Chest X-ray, AP view. Patient: 2 years old, sex F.
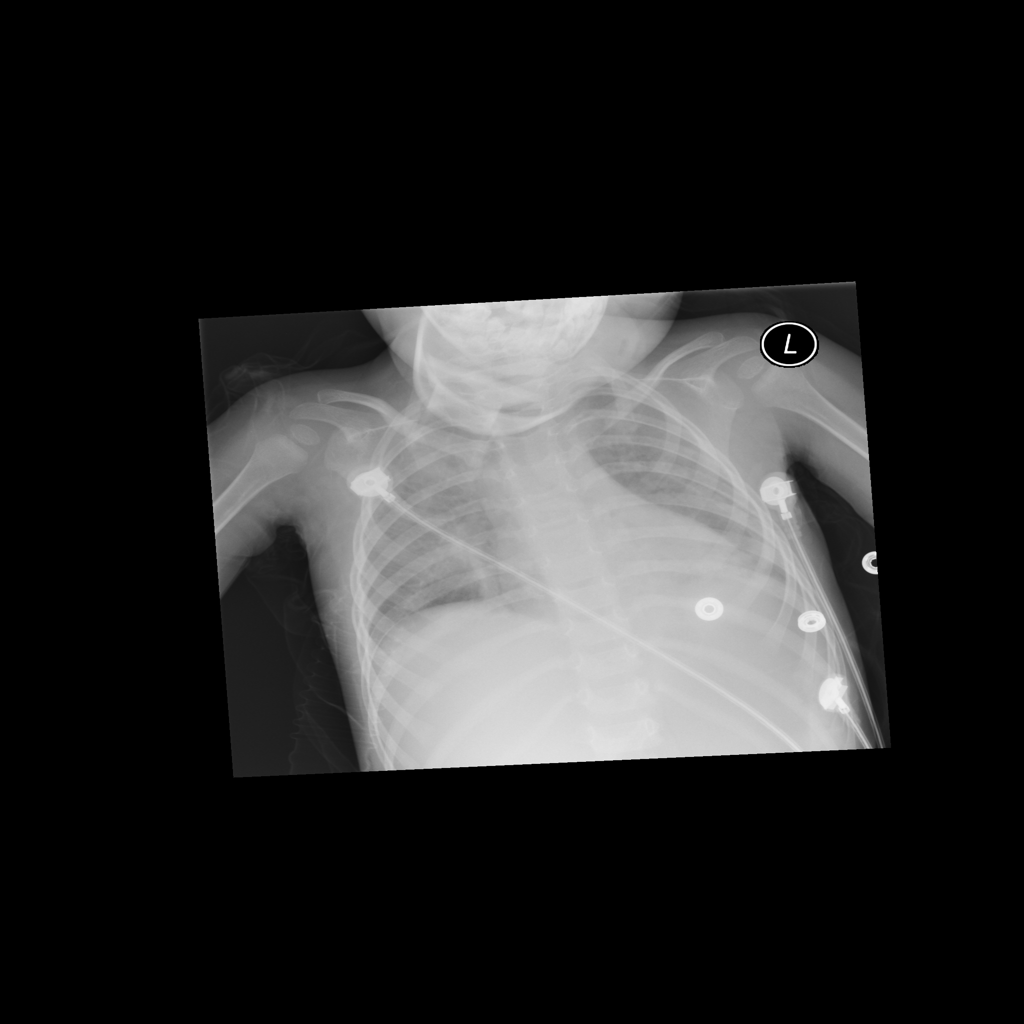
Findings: Atelectasis, Infiltration